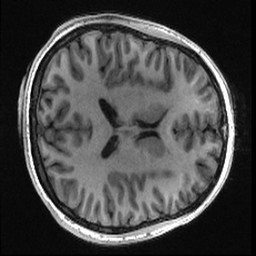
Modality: T1w
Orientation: axial